Question: I use the Github for windows client.The shell with powershell is very nice!

How do I implement it on MAC?
Not only the branch name,I also want 'git status'
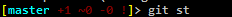
Answer: I think ohmyzsh is my best choose!
<URL>